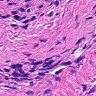
Metastatic tissue present: no